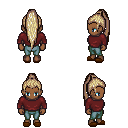
a pixel art fantasy rpg character, female body template, human, dark skin, maroon long-sleeve shirt, teal pants, white blonde extra-long topknot hairstyle, brown slippers, four views (front, back, left, right), 2x2 character sprite sheet, small pixel art, hard edges, no anti-aliasing